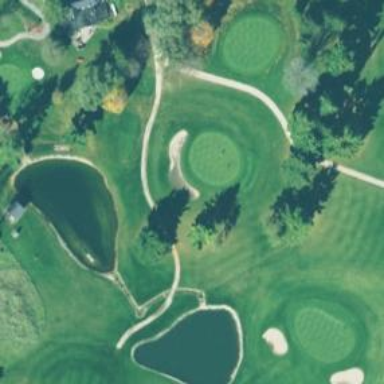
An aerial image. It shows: Golf hole.